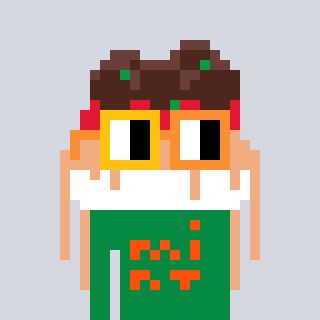
a pixel art character with square yellow and orange glasses, a spaghetti-shaped head and a green-colored body on a cool background